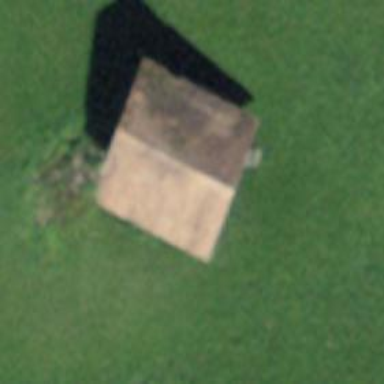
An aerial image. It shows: Barn.